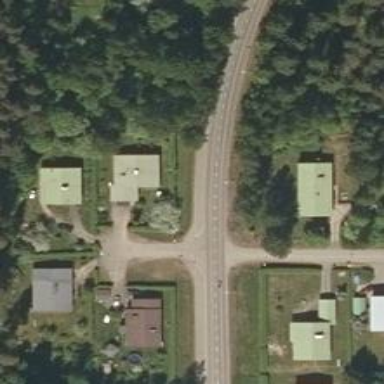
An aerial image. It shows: Asphalt road in residential area.